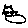
Label: cat